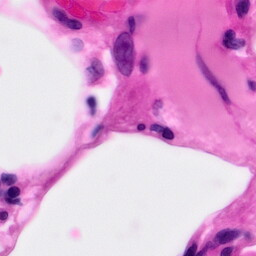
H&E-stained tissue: Pancreatic